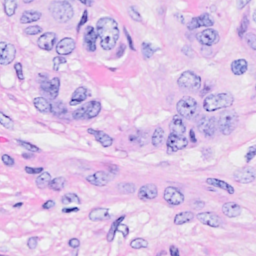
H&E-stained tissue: Breast